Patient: sex M, age 65
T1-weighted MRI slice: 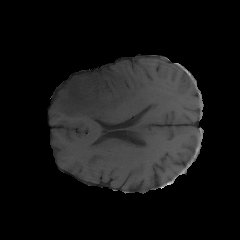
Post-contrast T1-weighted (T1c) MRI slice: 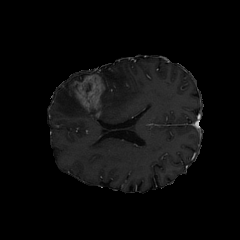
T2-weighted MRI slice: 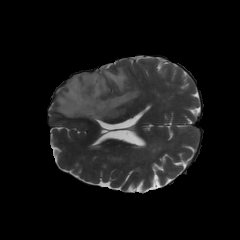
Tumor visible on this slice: yes
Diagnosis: Glioblastoma, IDH-wildtype
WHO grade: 4